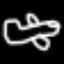
Label: airplane